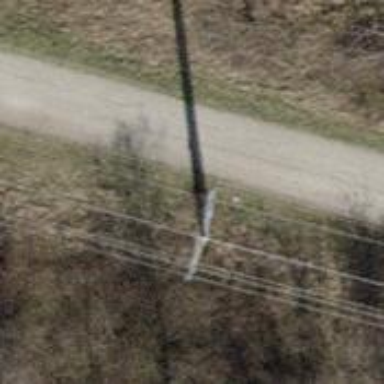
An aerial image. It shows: Power pole.